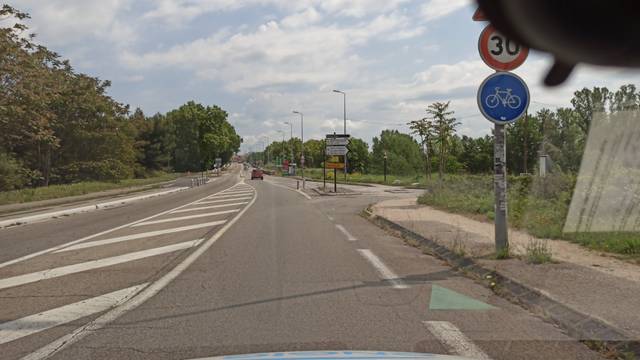
Region: France
Coordinates: 43.953, 4.795